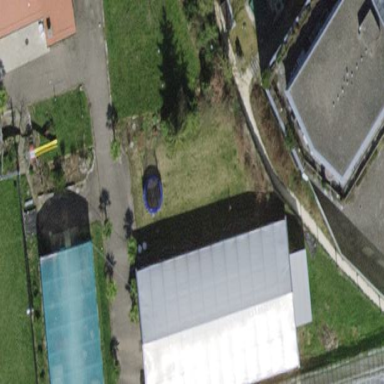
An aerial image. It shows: Greenhouse.